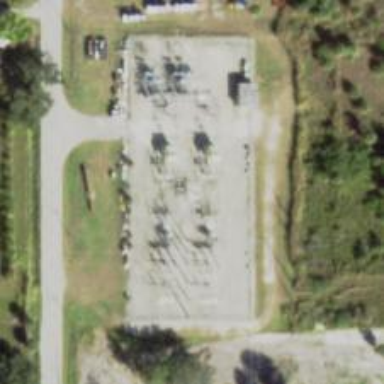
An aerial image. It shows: Switch used for power control.